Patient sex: F
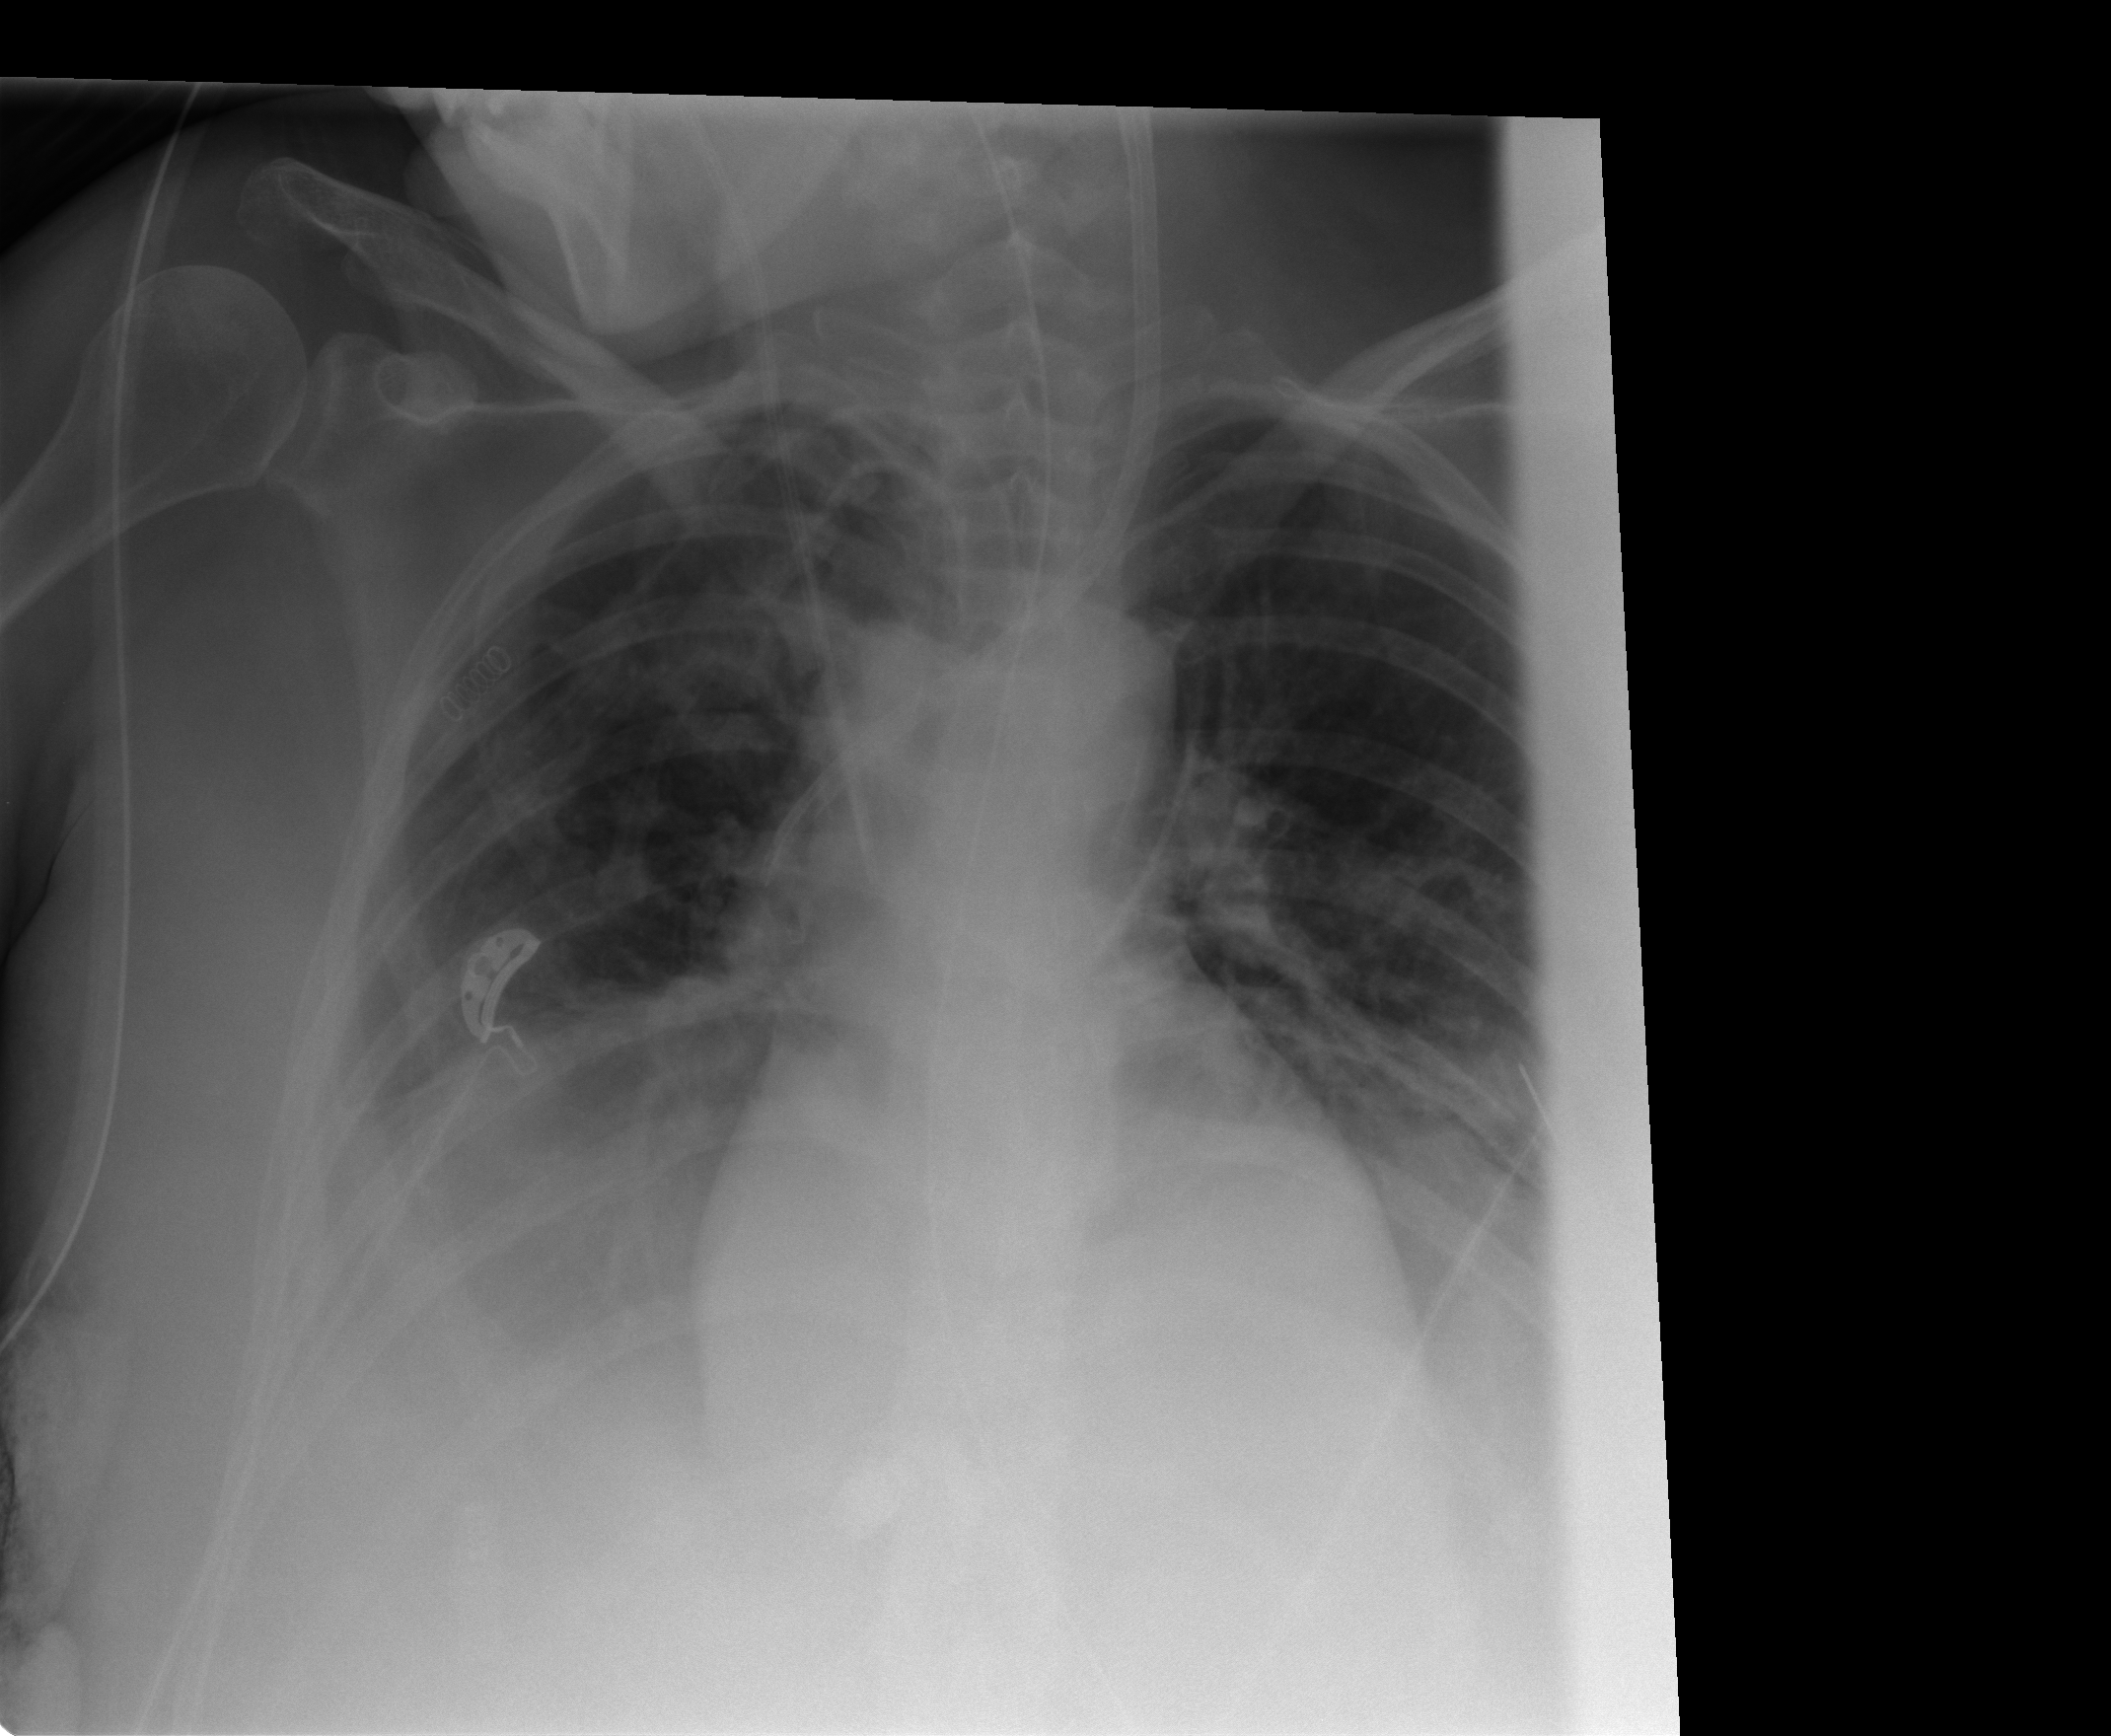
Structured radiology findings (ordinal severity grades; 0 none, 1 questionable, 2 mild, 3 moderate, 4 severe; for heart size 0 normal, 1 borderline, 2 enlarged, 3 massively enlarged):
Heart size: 1
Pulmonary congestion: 1
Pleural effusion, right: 2
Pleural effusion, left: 2
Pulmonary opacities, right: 0
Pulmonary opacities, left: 0
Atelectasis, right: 3
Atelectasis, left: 3